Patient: sex F, age 22
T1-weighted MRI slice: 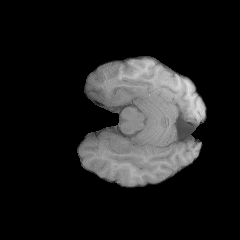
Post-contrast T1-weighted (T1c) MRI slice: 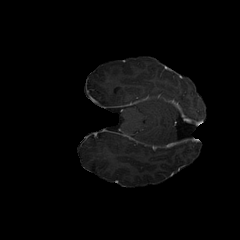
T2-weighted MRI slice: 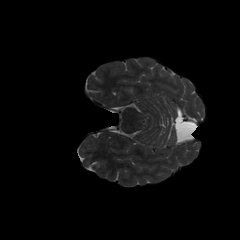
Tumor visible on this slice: no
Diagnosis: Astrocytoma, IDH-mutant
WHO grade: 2